Question: I try to open an excel document using UIWebview and QLPreviewController.On Opening a document I get a error like this :

Opening this document is possible using application but it shows a popup with a warning message message : ""
Can anyone help me out to solve this issue.
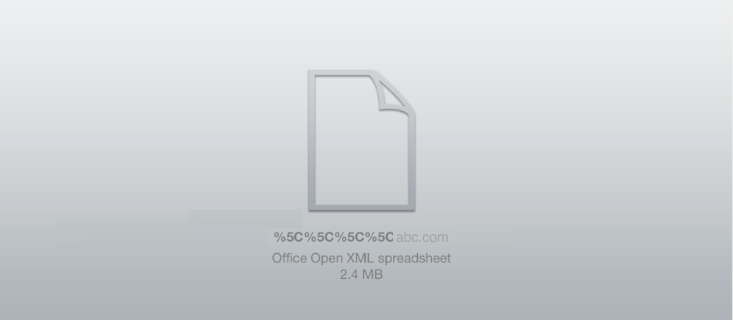
Answer: I don't believe QLPreviewController supports the newer Microsoft formats (*.docx , *.xlsx). And especially they do not work with links to other documents.
If you wanted to accomplish something like this, sadly you are limited to using local HTML files shown in a web view instead.